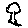
Label: tree